Question: I wanted to create a graphical interface for my project, but when I tried to insert the project logo into tkinter, the logo was displayed with extra borders, which are not in the image itself.
'''
import tkinter as tk
from PIL import Image, ImageTk
height: int = 500
width: int = 700
root = tk.Tk()
root.title("quick_trade")
root.geometry(f"{width}x{height}")
root.configure(background='#333')
def open_img(path, size=(250, 200)):
x = path
image = Image.open(x)
image = image.resize(size, Image.ANTIALIAS)
image = ImageTk.PhotoImage(image)
return image
img = open_img('dark.PNG')
label = tk.Label(root, image=img)
label.pack()
root.mainloop()
'''

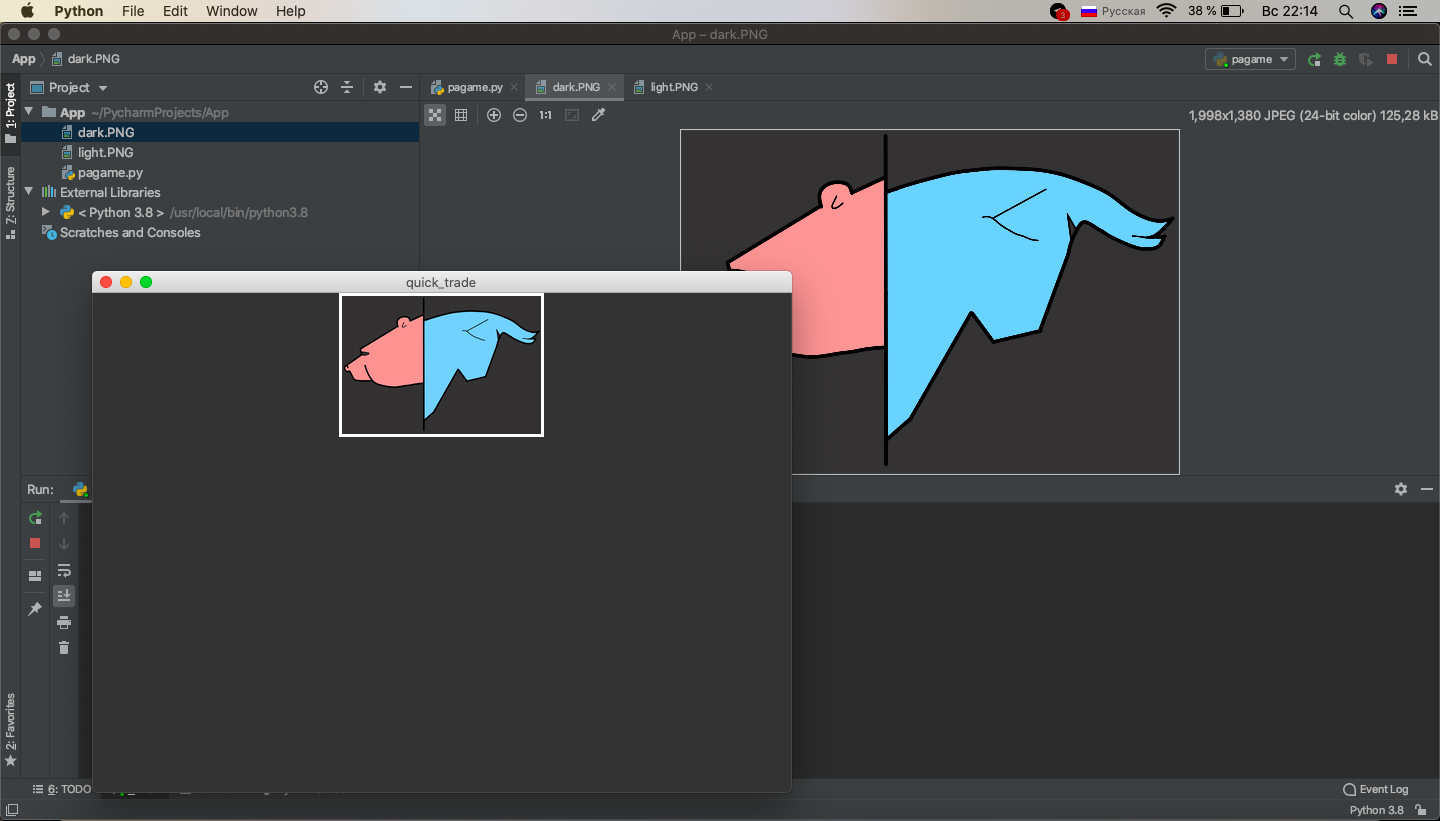
Answer: Just set 'bd = 0' like
'''
label = tk.Label(root, image=img,bd=0)
'''
Alternatively, for your case, say:
'''
label = tk.Label(root, image=img,bg='#333')
'''
Hope this cleared the effect, as it did for me, do let me know.
Cheers